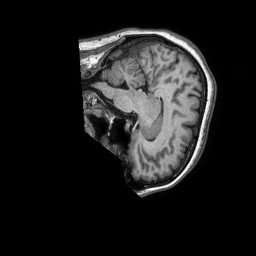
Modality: T1w
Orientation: sagittal
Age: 34
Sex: female
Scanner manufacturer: philips
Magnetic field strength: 1.5 T
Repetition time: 0.007187 s
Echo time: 0.003251 s